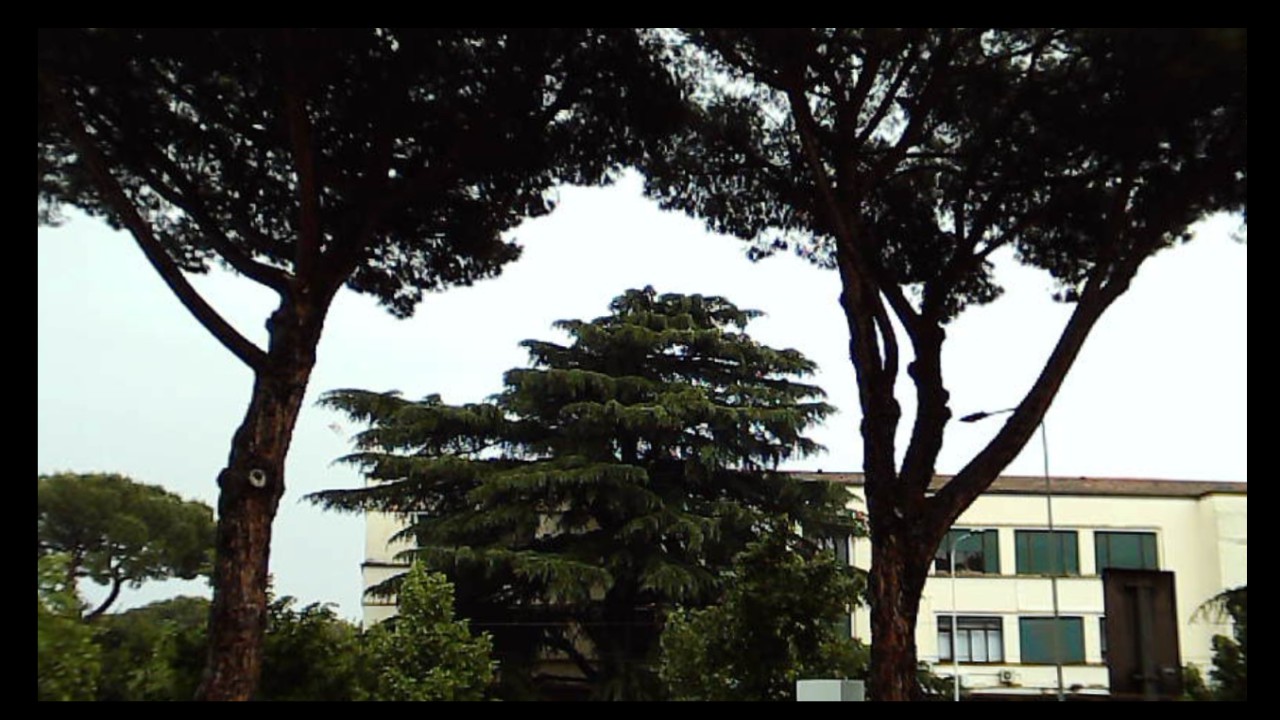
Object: DarwinFPV cineape20